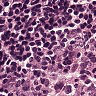
Metastatic tissue present: no